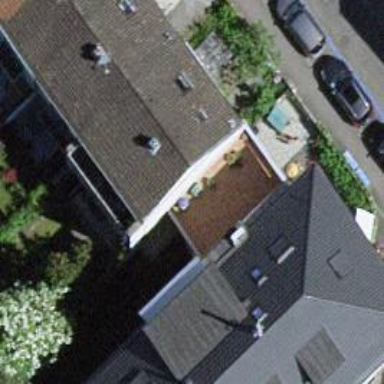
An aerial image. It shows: Terrace building.